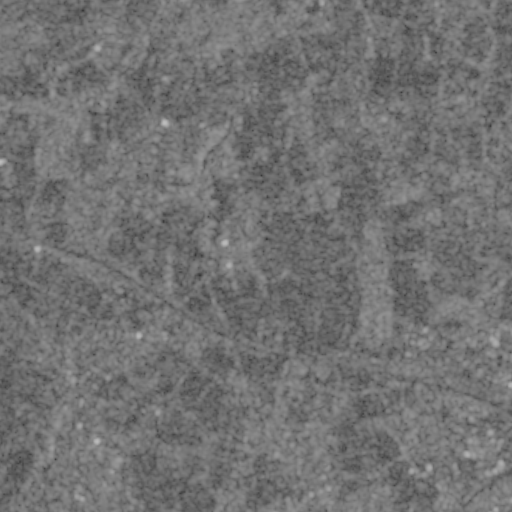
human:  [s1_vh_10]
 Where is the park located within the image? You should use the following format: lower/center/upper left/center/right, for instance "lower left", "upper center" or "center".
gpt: The park is located in the lower left of the image.
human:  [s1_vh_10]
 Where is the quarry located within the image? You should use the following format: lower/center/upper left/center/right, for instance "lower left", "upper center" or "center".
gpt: The quarry is located in the upper center of the image.
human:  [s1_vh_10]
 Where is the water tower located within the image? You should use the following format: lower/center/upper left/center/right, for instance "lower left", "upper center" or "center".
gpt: The water tower is located in the lower right of the image.
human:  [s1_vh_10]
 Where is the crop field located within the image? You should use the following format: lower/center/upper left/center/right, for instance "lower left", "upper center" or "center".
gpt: There is no crop field in the image.

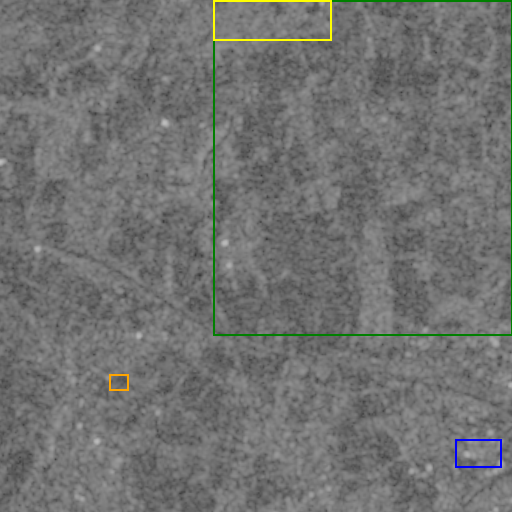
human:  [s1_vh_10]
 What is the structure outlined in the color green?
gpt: The structure outlined in green is a crop field.
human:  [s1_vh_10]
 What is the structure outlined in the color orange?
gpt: The structure outlined in orange is a park.
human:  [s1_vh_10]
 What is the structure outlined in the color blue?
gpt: The structure outlined in blue is a parking lot.
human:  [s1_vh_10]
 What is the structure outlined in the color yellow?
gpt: The structure outlined in yellow is a quarry.
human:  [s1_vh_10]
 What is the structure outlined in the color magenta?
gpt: There is no magenta outline.